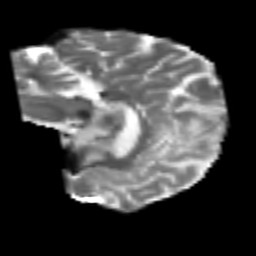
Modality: T2w
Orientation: sagittal
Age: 56
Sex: male
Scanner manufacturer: siemens
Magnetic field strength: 3 T
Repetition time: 4.987 s
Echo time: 0.0792 s